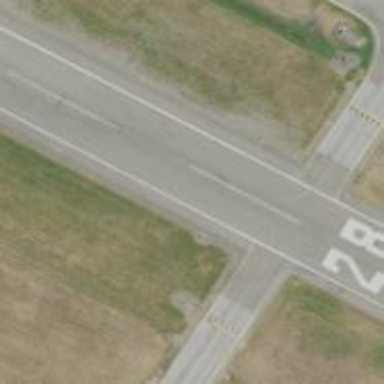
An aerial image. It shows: View of taxiway at the airport.